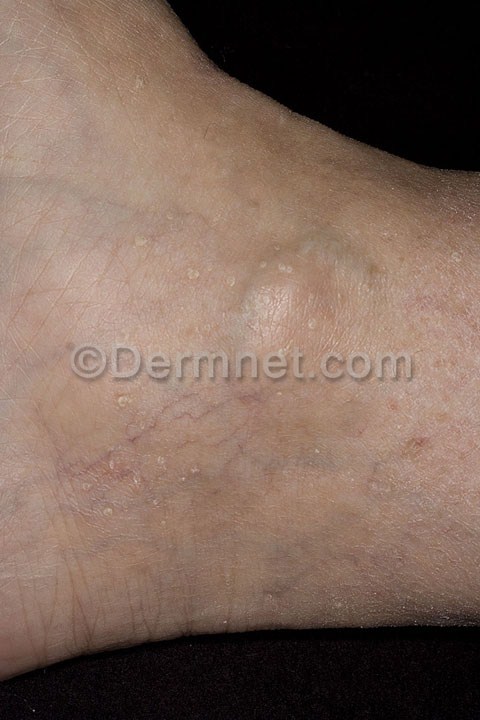
Disease: Seborrheic Keratoses and other Benign Tumors